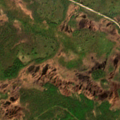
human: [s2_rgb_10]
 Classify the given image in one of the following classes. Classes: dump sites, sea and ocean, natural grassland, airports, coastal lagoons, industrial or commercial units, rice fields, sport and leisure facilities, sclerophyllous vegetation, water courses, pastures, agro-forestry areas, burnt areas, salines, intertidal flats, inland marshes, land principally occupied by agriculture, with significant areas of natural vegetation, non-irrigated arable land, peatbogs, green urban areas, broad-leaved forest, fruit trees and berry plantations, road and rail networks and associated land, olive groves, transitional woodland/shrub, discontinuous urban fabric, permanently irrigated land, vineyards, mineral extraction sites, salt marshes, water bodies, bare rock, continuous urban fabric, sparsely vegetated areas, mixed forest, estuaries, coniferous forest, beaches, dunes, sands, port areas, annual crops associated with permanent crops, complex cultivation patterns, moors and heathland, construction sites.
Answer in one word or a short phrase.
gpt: coniferous forest, transitional woodland/shrub, peatbogs